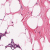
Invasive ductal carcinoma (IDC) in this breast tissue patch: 0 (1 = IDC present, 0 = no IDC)